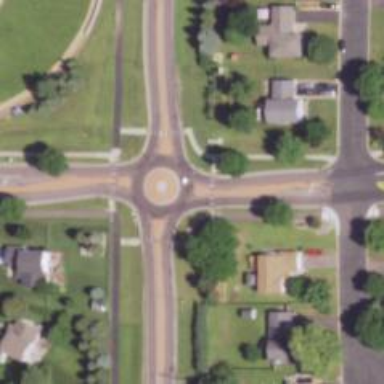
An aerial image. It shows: Tertiary road with asphalt surface leading to roundabout.